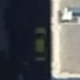
Vehicle type: Taxi